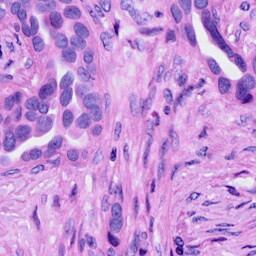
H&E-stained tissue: Ovarian